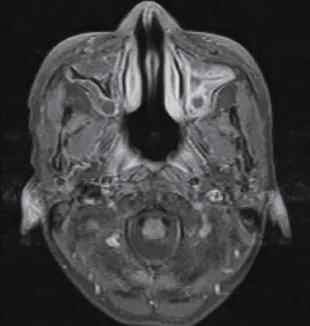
Pre- and post-treatment MRI of nasopharyngeal carcinoma and tongue cancer. (B) MRI showing the response of nasopharyngeal carcinoma after treatment.
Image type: radiology (mri)